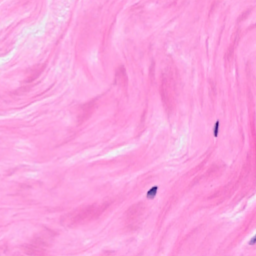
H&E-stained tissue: Breast